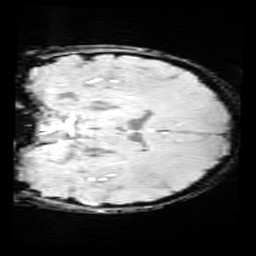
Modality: SWI
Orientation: coronal
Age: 11
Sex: female
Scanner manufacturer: siemens
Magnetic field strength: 3 T
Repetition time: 0.027 s
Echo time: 0.02 s